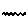
Label: zigzag